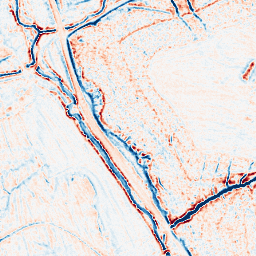
Category: edge_preserving
Decomposition family: bilateral
Decomposition parameters: d: 9
sigma_color: 50
sigma_space: 100
Upsampling method: sinc_blackman
Upsampling parameters: scale: 4
kernel_size: 8
Upsampling scale: 4